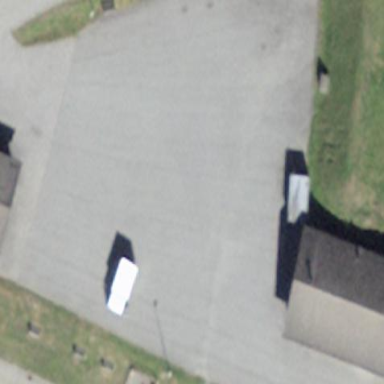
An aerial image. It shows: Asphalt parking lot.